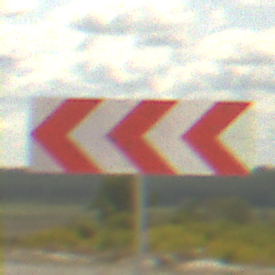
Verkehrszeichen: RichtungstafelnInKurvenGrossRechts
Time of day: Midday
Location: Outdoor (Beach)
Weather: PartlyCloudy
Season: NotSpecified
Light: Natural